Question: Hello I am very new worklows. I am attempting to build a proof of concept workflow that will process all files in a specified directory. I have added a foreach loop and then a codeactivity (ValidateXml), the code activity validates the xml and returns bool, it inherits the CodeActivity class.
Now i you take a look at the picture, I would like to use the result of the codeactivity in the WriteLine activity.
Please help me in how to do that.
Thank you!
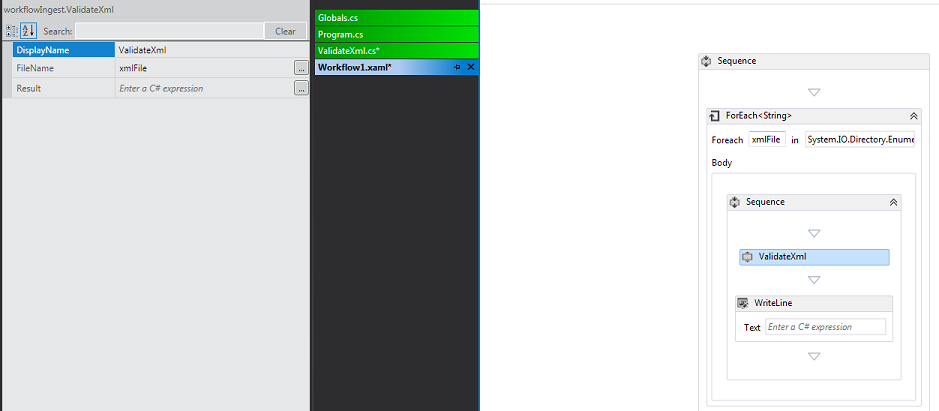
Answer: It's quite easy what you wanto to do. See in the screenshot below: